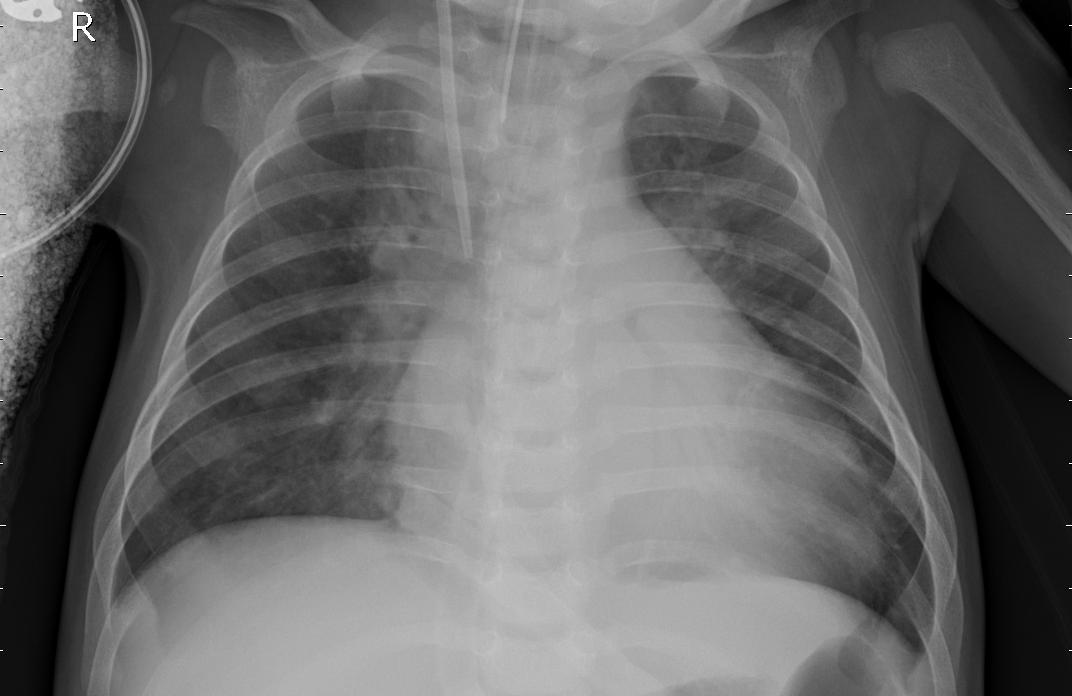
Diagnosis: PNEUMONIA